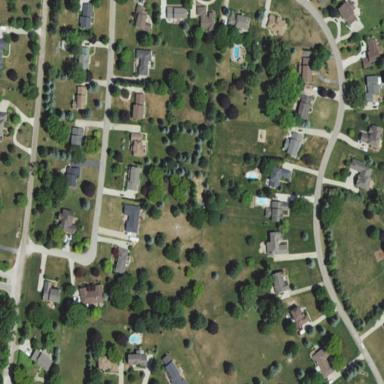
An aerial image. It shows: Single-family residential area.